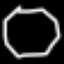
Label: octagon